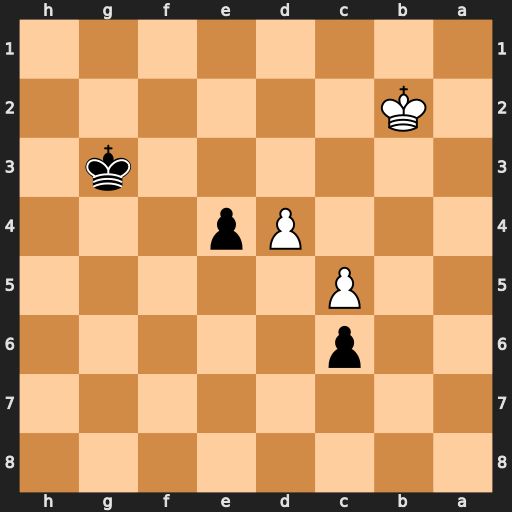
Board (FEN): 8/8/2p5/2P5/3Pp3/6k1/1K6/8
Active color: b
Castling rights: -
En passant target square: -
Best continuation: e3 d5 e2 dxc6 e1=Q